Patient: sex M, age 30
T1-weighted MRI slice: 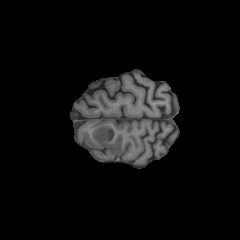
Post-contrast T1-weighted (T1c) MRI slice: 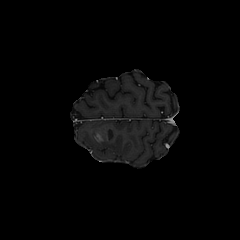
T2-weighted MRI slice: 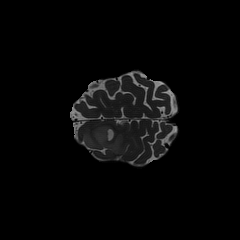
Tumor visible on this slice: yes
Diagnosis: Astrocytoma, IDH-mutant
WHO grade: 4